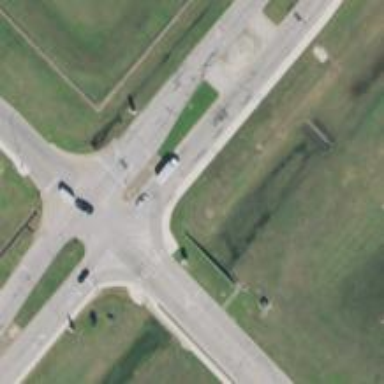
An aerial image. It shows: Marked road crossing.